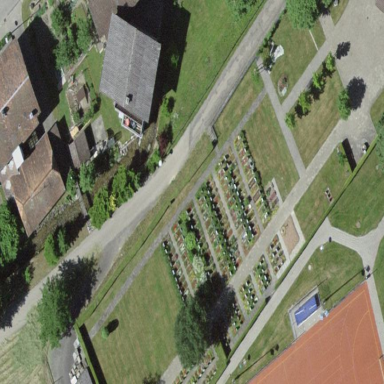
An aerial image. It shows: Cemetery.